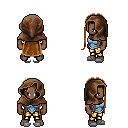
a pixel art fantasy rpg character, male body template, human, dark skin, blue vest, gold greaves, brown extra-long hairstyle, cloth hood, white slippers, four views (front, back, left, right), 2x2 character sprite sheet, small pixel art, hard edges, no anti-aliasing